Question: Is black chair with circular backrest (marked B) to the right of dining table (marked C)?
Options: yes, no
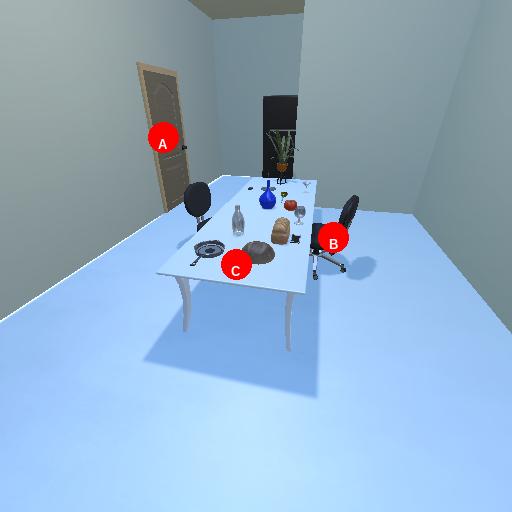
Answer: yes